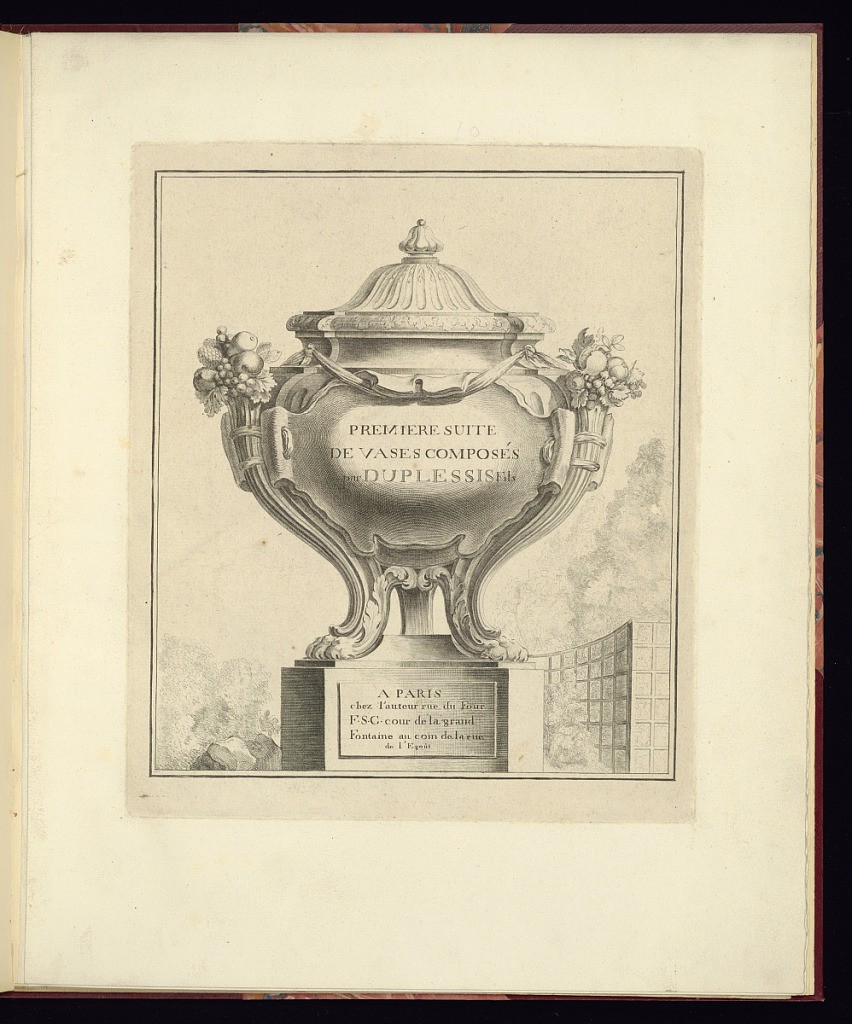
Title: Title Page
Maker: Jean Claude Thomas Duplessis, French, 1730-1783
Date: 1775-1780
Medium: Etching on paper
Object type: Print
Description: Lidded vase with three claw feet. The vase has a finial and a fluted lid with an acanthus leaf pattern at its rim. The vase has a wide belly on which is printed the title of the series. On the side of the vase are cornucopia filled with grapes, pears, apples, pinecones, and leaves; these terminate at the base of the vase, merging with the feet. The vase is elevated on a pedestal on which is printed the place of publication, and is set in a garden, with indication of rocks, trees, and a trellis behind. The plate is signed but not numbered.